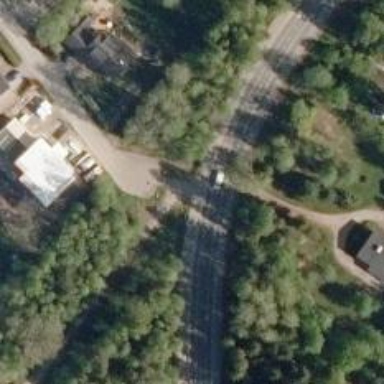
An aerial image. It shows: Asphalt cycleway.